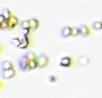
Label: Phaeocystis